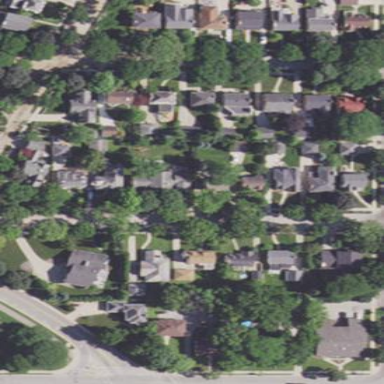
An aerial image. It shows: Sidewalk.